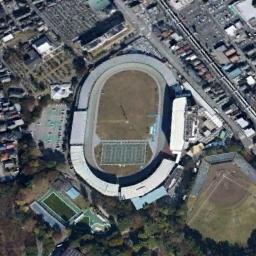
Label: stadium